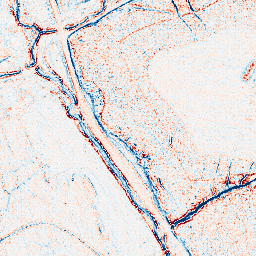
Category: edge_preserving
Decomposition family: anisotropic_diffusion
Decomposition parameters: iterations: 10
kappa: 10
gamma: 0.05
Upsampling method: area
Upsampling parameters: scale: 2
Upsampling scale: 2